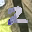
Label: 2